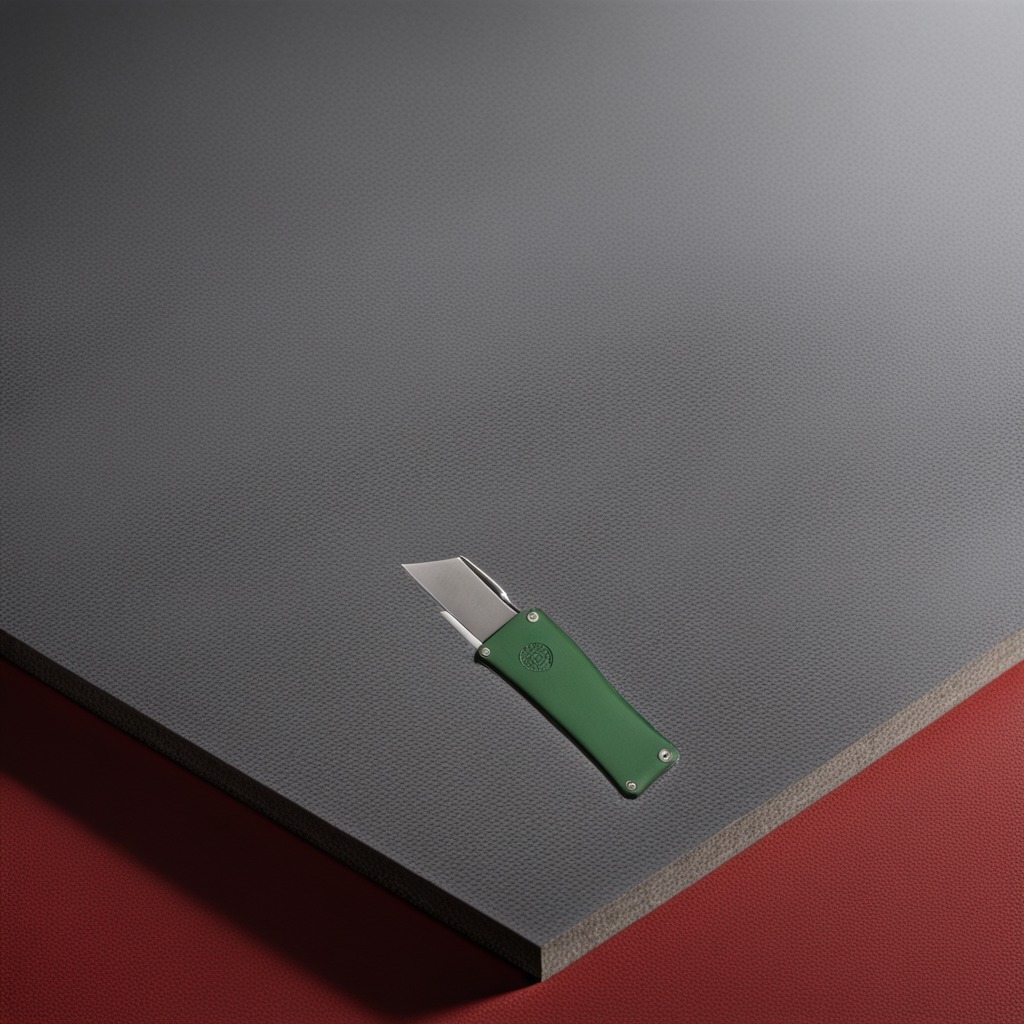
A utility knife lying on a clean granite tabletop covered with a red rubber mat inside a workshop under bright overhead lighting crisp shadows high clarity worn but beneath the mat